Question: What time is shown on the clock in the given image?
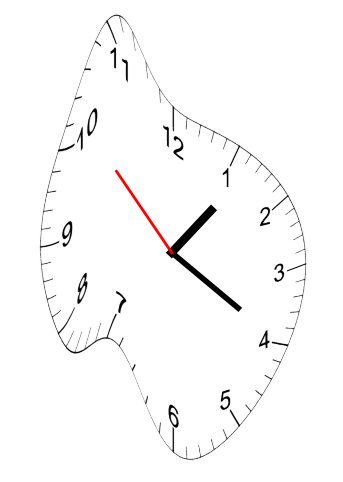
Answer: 01:19:52